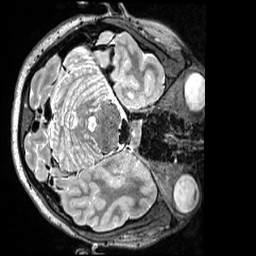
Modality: T2w
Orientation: axial
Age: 21
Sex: female
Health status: ill
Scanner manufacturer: siemens
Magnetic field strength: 3 T
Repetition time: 3.2 s
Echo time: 0.563 s